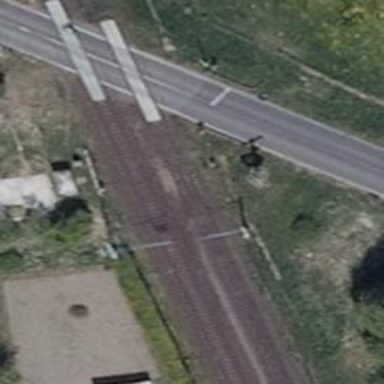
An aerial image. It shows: Railway signal.